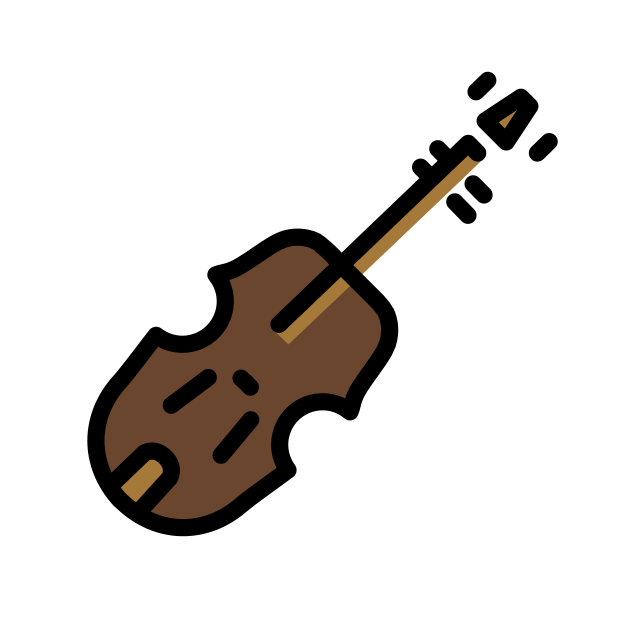
violin